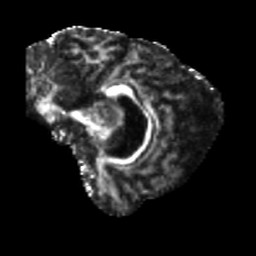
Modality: FA
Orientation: sagittal
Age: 63
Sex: female
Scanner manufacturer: siemens
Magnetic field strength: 3 T
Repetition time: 5.25 s
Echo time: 0.08 s